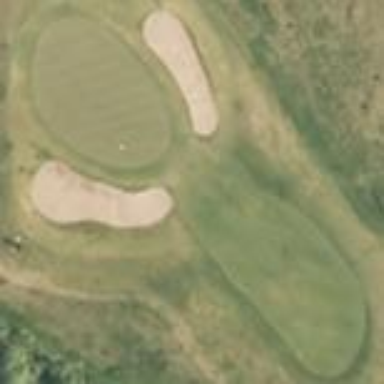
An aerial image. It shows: Golf fairway surrounded by grass.